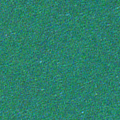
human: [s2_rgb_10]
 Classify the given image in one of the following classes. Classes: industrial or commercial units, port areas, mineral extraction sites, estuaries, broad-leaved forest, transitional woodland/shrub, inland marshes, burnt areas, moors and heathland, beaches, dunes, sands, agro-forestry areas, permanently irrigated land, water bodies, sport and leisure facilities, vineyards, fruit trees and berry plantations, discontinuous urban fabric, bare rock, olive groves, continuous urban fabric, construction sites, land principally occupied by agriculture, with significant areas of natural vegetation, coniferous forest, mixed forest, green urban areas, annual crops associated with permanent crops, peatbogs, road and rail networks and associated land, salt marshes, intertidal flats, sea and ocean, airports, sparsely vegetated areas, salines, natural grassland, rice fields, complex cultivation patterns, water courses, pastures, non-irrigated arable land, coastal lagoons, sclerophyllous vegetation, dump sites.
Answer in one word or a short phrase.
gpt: sea and ocean